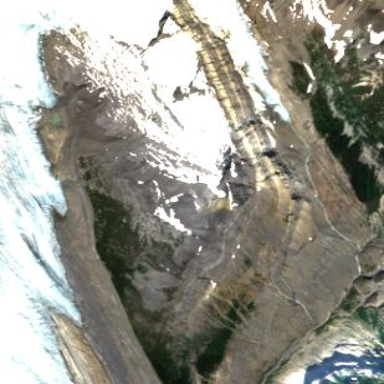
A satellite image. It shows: Stunning view of glacier.